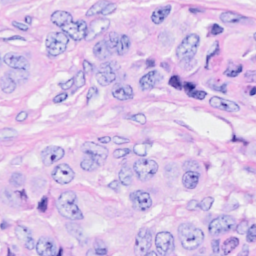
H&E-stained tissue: Breast